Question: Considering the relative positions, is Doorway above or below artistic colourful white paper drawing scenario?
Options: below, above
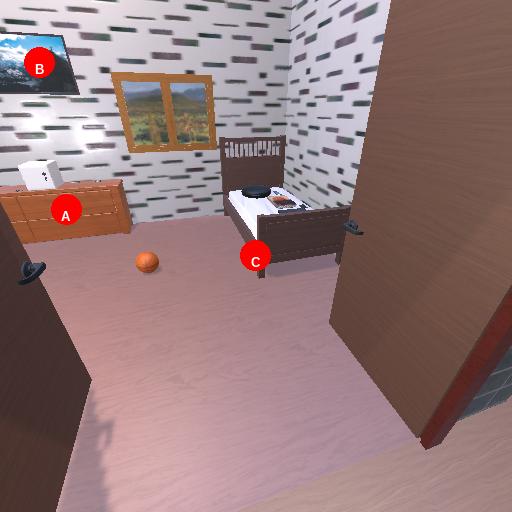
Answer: below